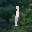
Label: 1